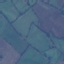
Label: Pasture